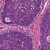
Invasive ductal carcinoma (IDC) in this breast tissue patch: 0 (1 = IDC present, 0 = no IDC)